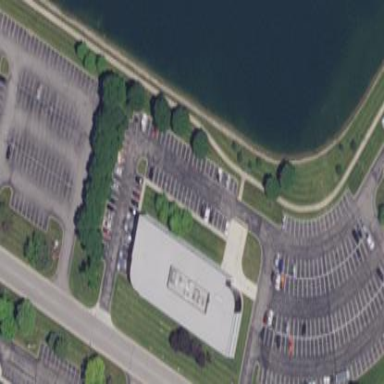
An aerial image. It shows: Office building.